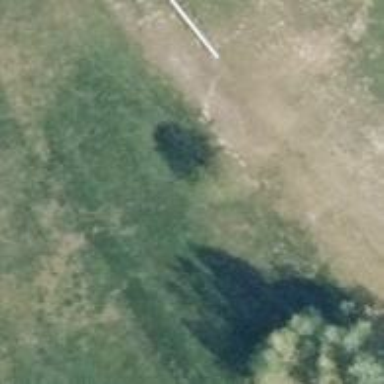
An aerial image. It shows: Ground path with grade 5 track. It is golf cart path.